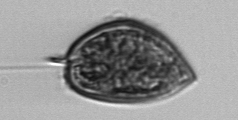
Label: Prorocentrum_micans